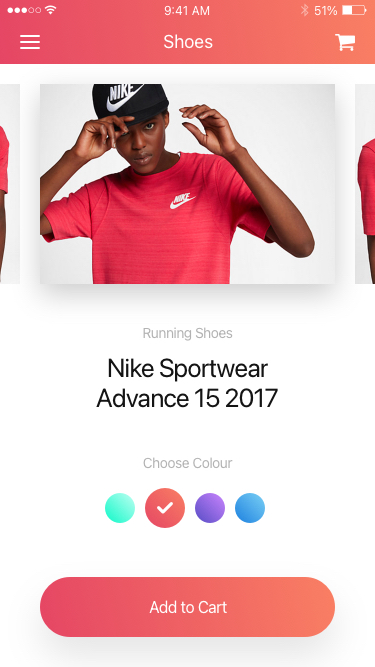
Text in this UI design:
Add to Cart
Choose Colour
Nike Sportwear
Advance 15 2017
Running Shoes
Shoes